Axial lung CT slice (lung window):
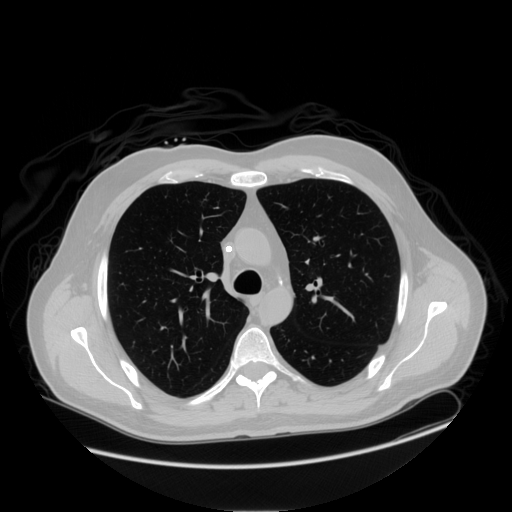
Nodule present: no